Field crop: tomato
Growth stage: 2
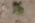
Species: solanum